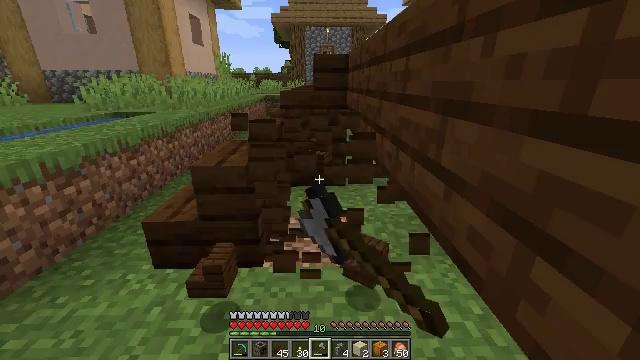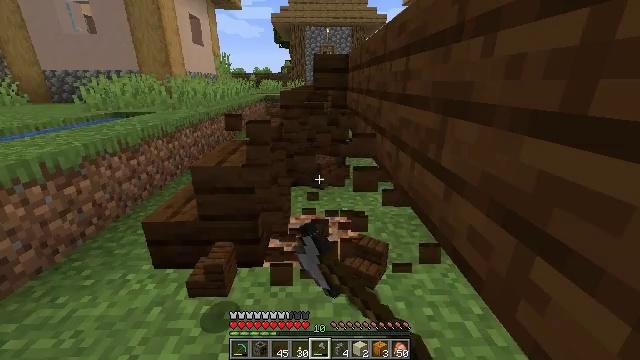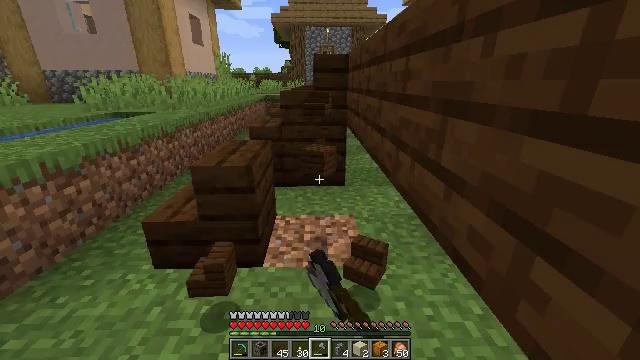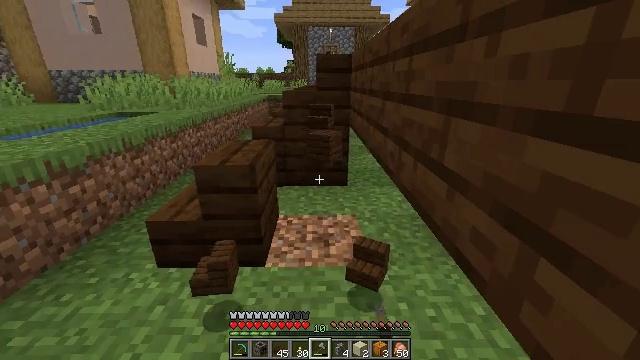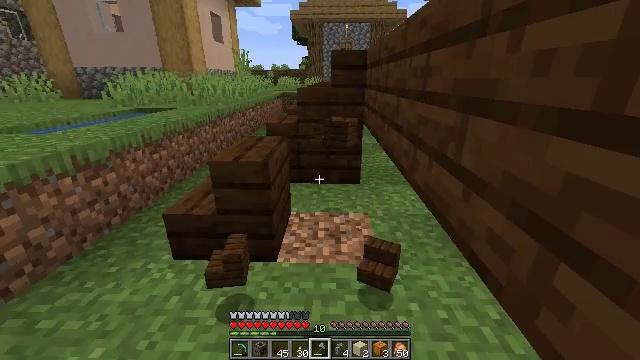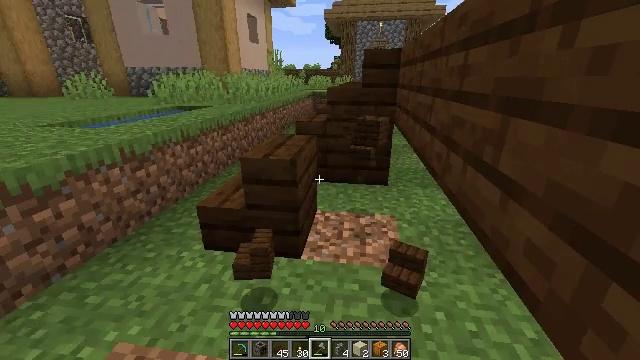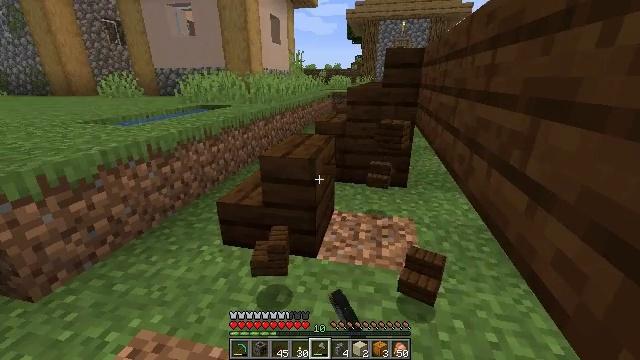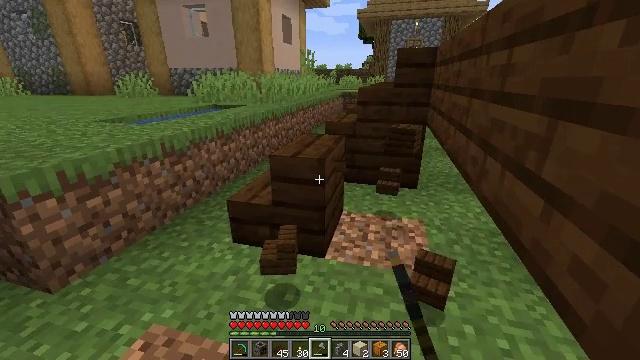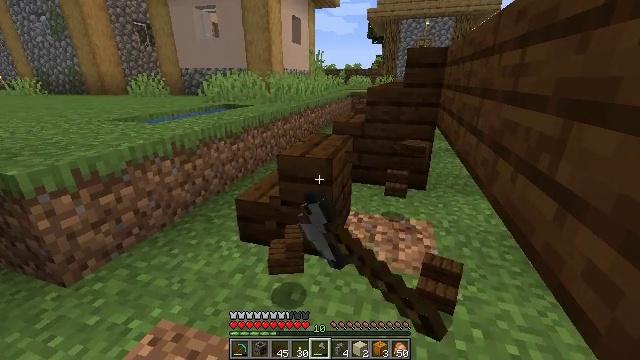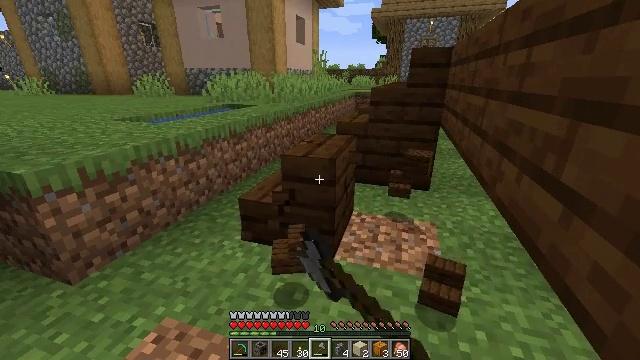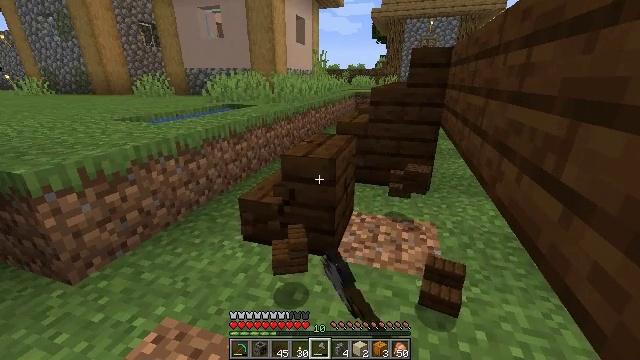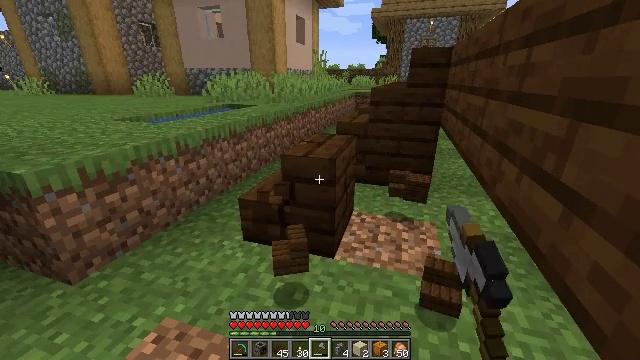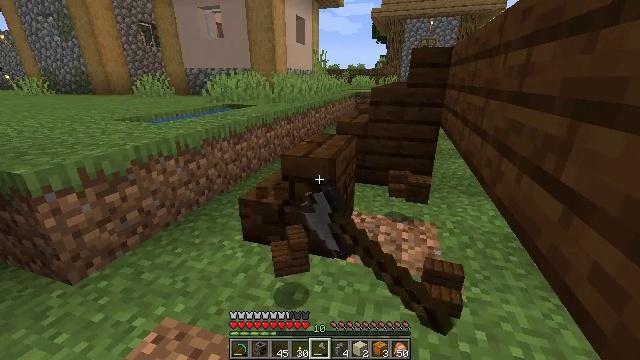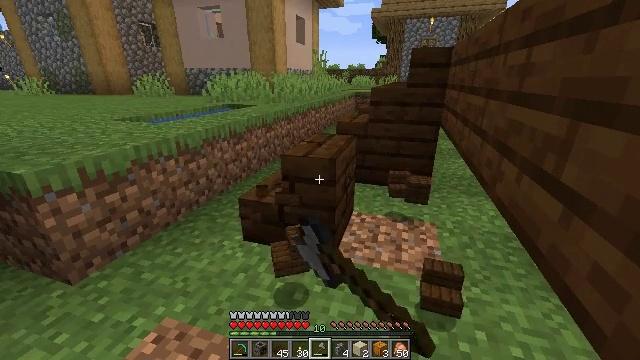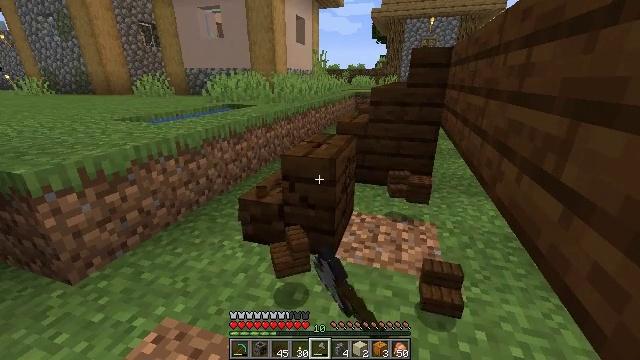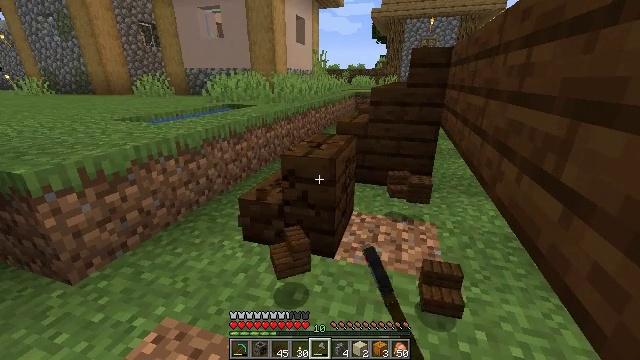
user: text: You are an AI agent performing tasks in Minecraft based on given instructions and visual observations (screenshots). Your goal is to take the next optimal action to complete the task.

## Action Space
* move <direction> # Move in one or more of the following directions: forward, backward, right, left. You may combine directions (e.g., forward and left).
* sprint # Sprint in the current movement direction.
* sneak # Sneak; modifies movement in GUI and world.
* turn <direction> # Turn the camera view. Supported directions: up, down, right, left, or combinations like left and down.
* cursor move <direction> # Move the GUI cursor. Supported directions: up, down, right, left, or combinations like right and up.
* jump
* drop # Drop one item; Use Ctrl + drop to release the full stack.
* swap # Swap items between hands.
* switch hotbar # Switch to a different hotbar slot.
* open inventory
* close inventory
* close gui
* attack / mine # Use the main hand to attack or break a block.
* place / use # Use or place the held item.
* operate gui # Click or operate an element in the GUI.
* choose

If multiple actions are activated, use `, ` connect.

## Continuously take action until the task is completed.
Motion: motion action
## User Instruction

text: Harvest the dark oak stairs for reuse.
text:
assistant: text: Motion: attack / mine
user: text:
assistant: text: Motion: attack / mine
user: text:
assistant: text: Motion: attack / mine
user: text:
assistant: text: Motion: turn left, attack / mine
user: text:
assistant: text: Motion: turn left, attack / mine
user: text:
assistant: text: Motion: turn left, attack / mine
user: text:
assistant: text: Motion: turn left, attack / mine
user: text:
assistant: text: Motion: turn left, attack / mine
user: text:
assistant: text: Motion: attack / mine
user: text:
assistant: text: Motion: attack / mine
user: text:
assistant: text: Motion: attack / mine
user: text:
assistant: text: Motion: attack / mine
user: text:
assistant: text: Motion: attack / mine
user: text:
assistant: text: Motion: attack / mine
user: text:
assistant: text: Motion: attack / mine
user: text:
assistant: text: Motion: attack / mine
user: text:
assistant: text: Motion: attack / mine
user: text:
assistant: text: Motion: attack / mine
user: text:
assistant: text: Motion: attack / mine
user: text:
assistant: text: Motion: attack / mine
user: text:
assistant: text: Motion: attack / mine
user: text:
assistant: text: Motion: attack / mine
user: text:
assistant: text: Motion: attack / mine
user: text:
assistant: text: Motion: attack / mine
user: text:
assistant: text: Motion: attack / mine
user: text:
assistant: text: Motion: attack / mine
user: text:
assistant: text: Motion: move forward, turn right, attack / mine
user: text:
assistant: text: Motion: move forward, turn right, attack / mine
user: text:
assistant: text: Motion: move forward, turn right and up, attack / mine
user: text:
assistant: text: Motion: move forward, turn right and up, attack / mine